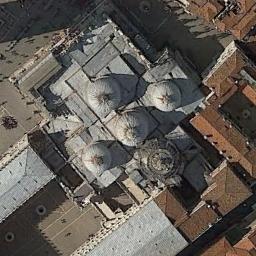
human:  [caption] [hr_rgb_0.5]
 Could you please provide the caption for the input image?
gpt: The palace is on the open place next to some buildings .

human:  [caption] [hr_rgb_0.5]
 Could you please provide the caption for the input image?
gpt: The palace is surrounded by some bare land .

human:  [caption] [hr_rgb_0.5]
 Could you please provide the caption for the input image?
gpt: The white palace has some domes and some other buildings are next to the palace .

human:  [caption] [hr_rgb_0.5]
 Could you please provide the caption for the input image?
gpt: There are many buildings beside the palace .

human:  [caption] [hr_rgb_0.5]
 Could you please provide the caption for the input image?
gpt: There are some brown buildings beside the palace with five white domes .